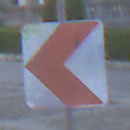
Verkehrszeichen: RichtungstafelnInKurvenKleinRechts
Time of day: SunriseSunset
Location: Outdoor (Urban)
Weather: PartlyCloudy
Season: NotSpecified
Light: Natural